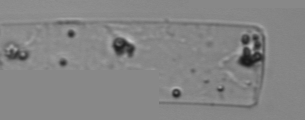
Label: Guinardia_flaccida